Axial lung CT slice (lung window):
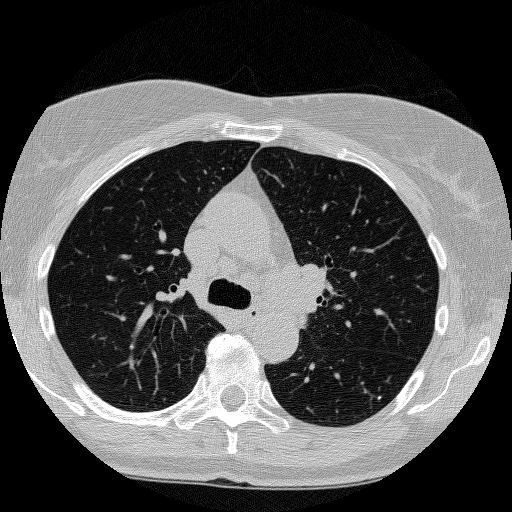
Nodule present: no